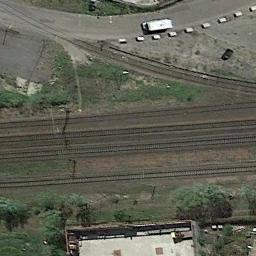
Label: railway